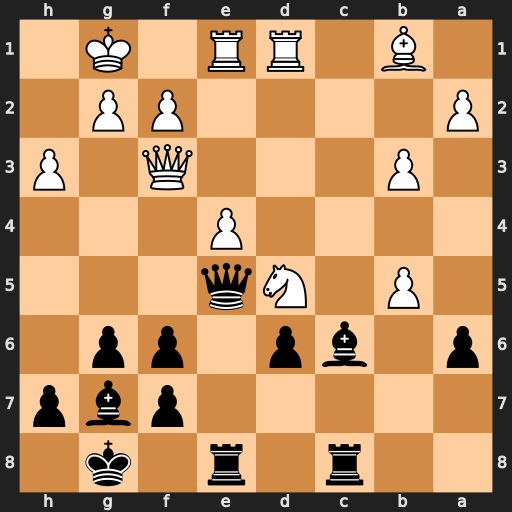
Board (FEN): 2r1r1k1/5pbp/p1bp1pp1/1P1Nq3/4P3/1P3Q1P/P4PP1/1B1RR1K1
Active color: b
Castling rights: -
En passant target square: -
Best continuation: Bxd5 exd5 Qxe1+ Rxe1 Rxe1+